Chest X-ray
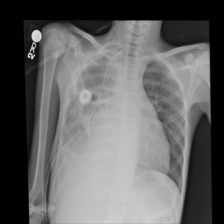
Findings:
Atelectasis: negative
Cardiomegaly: negative
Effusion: negative
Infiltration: negative
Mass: negative
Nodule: negative
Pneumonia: negative
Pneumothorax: negative
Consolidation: negative
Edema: negative
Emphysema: negative
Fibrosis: negative
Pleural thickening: negative
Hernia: negative